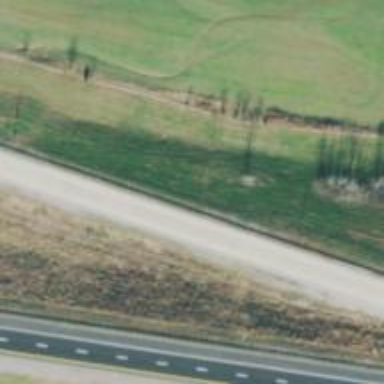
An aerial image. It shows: Motorway link.